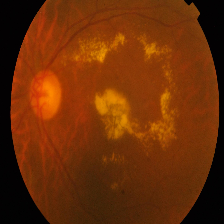
Diabetic retinopathy grade: Proliferative DR